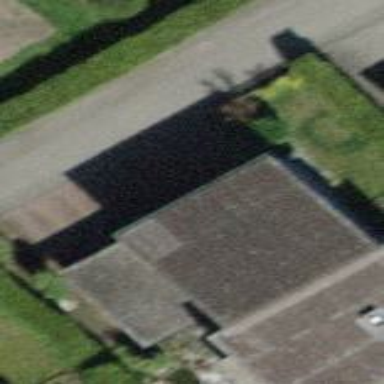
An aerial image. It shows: Detached building.